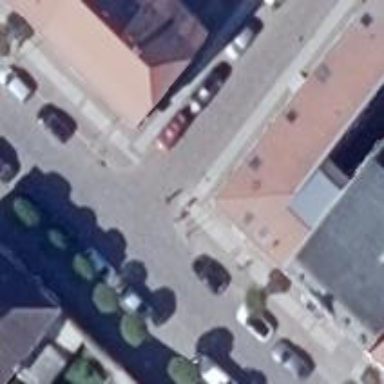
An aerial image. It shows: Living street.